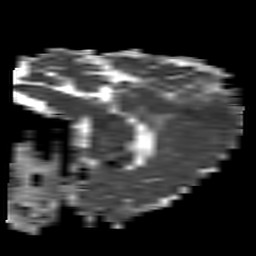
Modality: ADC
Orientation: sagittal
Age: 70
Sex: female
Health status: ill
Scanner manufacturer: philips
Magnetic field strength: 3 T
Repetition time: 3.8 s
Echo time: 0.09 s